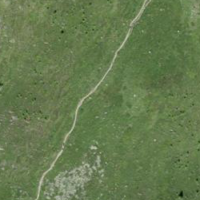
EUNIS habitat code: 26
Species observed at this site:
Vaccinium uliginosum
Campanula barbata
Arnica montana